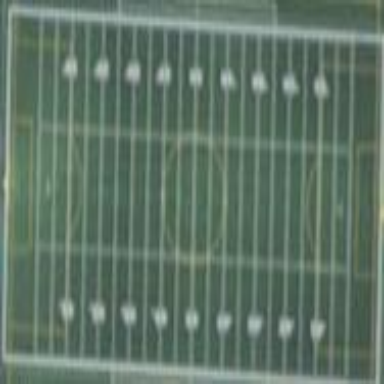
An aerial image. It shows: American football pitch with grass surface.